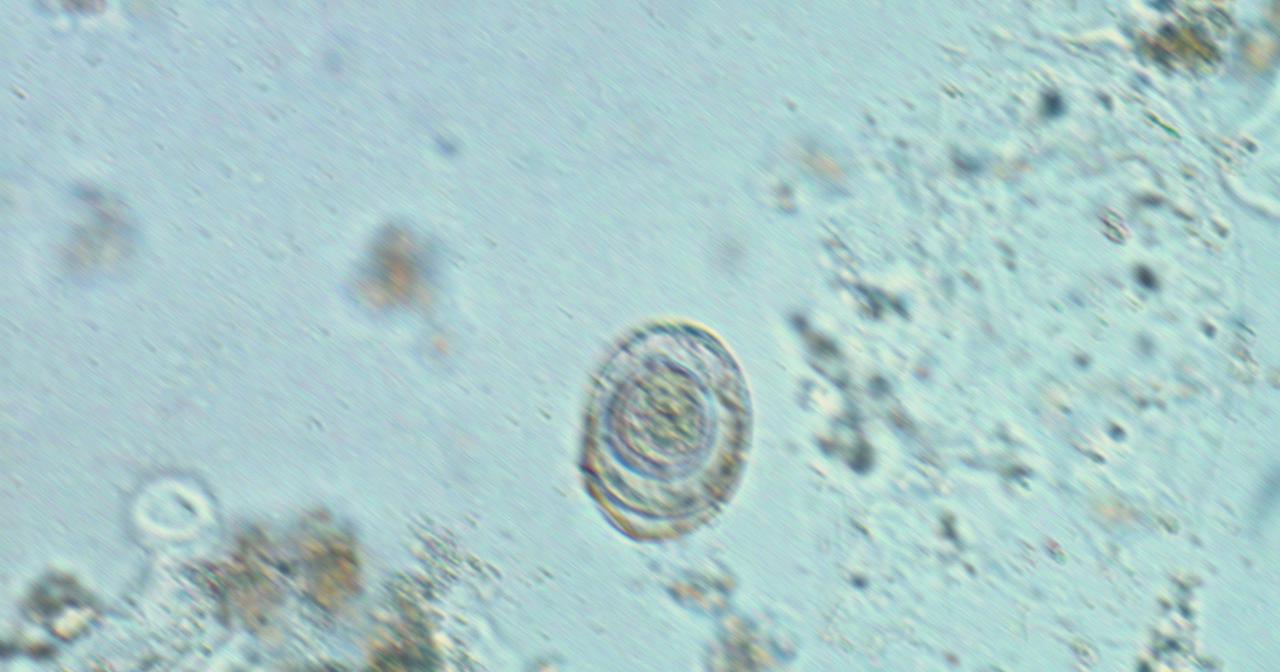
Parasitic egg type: Hymenolepis nana